Question: I was given the following code skeleton:
'''
typedef struct node {
_______________ x;
_______________ y;
struct node *next;
struct node *prev;
} node_t;
node_t n;
void func() {
node_t *m;
m = ______________________;
m->y /= 16;
return;
}
'''
with the following assembly code generated on an IA-32 linux machine:
'''
func:
pushl %ebp
movl n+12,%eax
movl 16(%eax),%eax
movl %esp,%ebp
movl %ebp,%esp
shrw $4,8(%eax)
popl %ebp
ret
'''
And I need to fill in the blanks above. I do believe that when I look at he lines:
'''
m->y /= 16; and shrw $4,8(%eax)
'''
this is obviously a right shift on the 8th byte of the node_t *m. So what I think is that there are 8 bytes before y so x is 8 bytes long (double). Also, I think that the total size of the struct 'node' comes from the line
'''
movl n+12, %eax
'''
because that's where the node_t *m is created. I'm just not sure how to determine the size of this from that line.
I was also give this information

It should also be noted that pointers are 4 bytes in size and alignment.
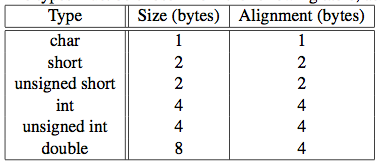
Answer: In 32-bit mode, a pointer is 4 bytes, and typically aligned on a 4-byte boundary. So 'n + 12' is actually loading '& n.next' to '%eax'. e.g., if 'y' an 'unsigned short', there are 2 bytes of padding in the structure before 'next'.
'movl 16(%eax),%eax' is dereferencing with a 16-byte offset, to give: 'm = n.next->prev'
---
'''
struct node
{
double x; /* bytes: 0 .. 7 */
unsigned short y; /* bytes: 8 .. 9 */
/* bytes: 10 .. 11 */ /* (padding) */
struct node *next; /* bytes: 12 .. 15 */
struct node *prev; /* bytes: 16 .. 19 */
};
'''